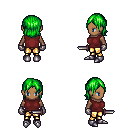
a pixel art fantasy rpg character, female body template, human, dark skin, maroon sleeveless shirt, gold greaves, green long bangs hairstyle, metal gloves, metal boots, dagger, four views (front, back, left, right), 2x2 character sprite sheet, small pixel art, hard edges, no anti-aliasing